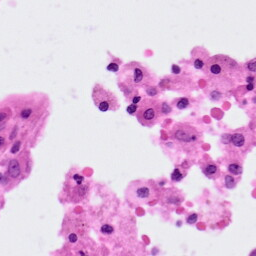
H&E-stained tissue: Lung